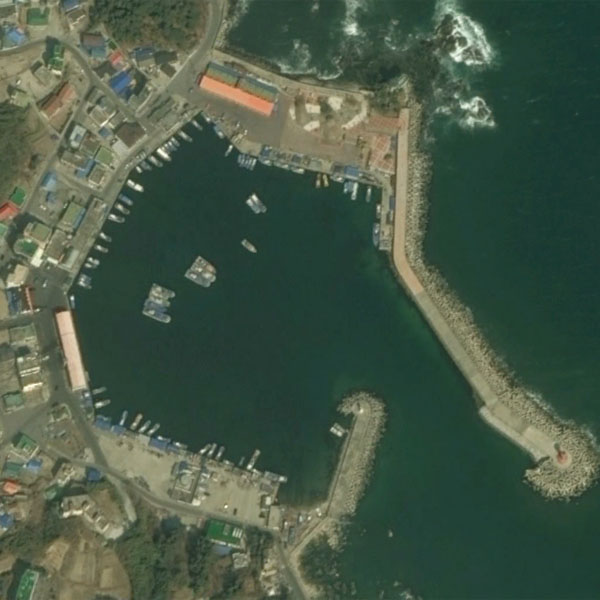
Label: Port